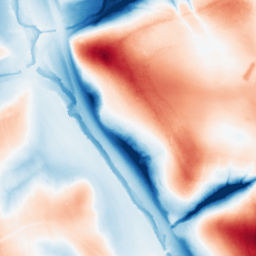
Category: edge_preserving
Decomposition family: guided
Decomposition parameters: radius: 32
eps: 0.1
Upsampling method: quadratic
Upsampling parameters: scale: 4
Upsampling scale: 4